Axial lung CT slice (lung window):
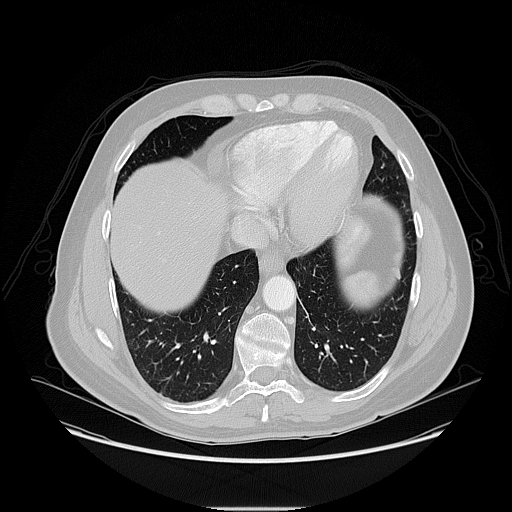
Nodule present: no